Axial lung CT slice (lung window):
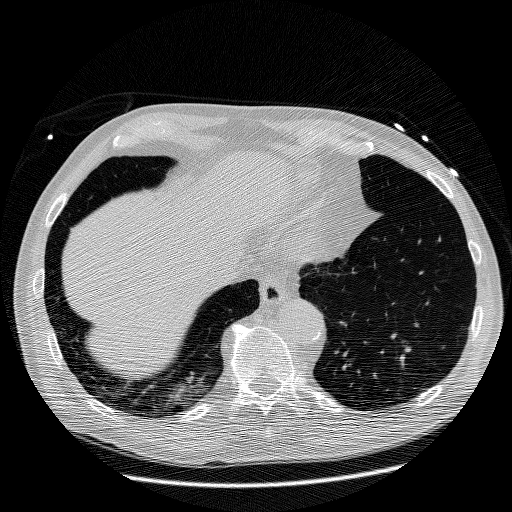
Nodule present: no